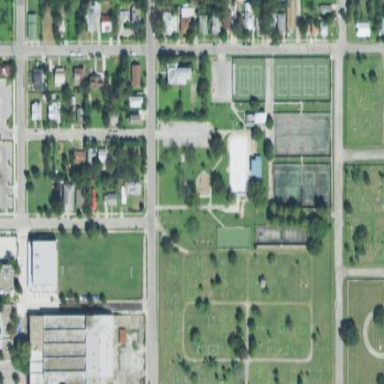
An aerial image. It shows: Tennis court in park.